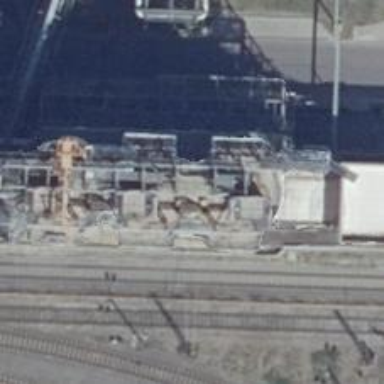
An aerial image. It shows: Railway yard with electrified contact lines. The yard includes building passage tunnel.